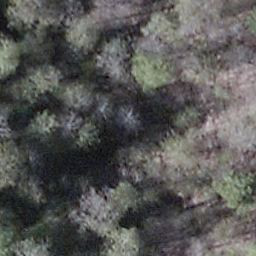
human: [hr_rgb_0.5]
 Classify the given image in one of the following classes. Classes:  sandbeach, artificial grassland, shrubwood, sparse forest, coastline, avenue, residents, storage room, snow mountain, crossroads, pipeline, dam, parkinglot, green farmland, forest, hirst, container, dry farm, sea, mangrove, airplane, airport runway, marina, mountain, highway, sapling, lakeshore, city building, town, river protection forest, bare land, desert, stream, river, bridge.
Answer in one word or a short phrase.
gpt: shrubwood